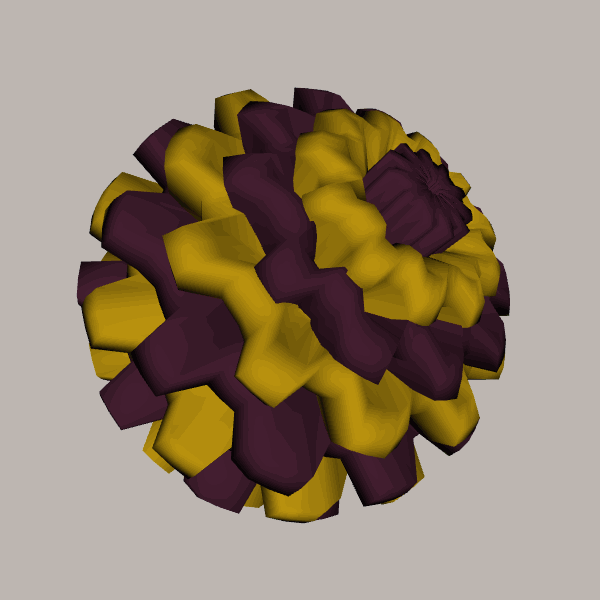
Background: light